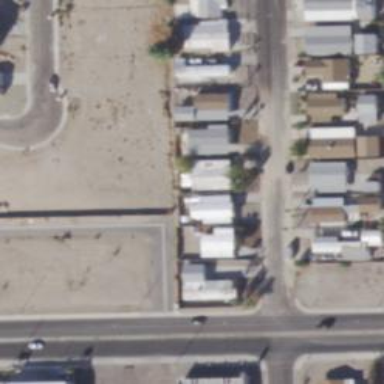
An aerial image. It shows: Alleyway designated as service road.